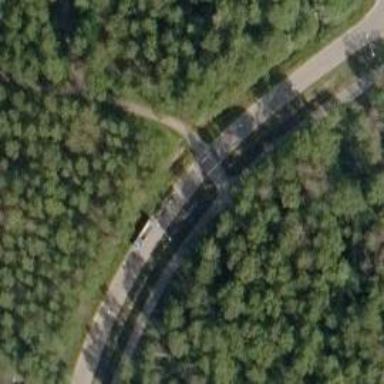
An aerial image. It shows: Asphalt cycleway with crossing.